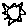
Label: sun